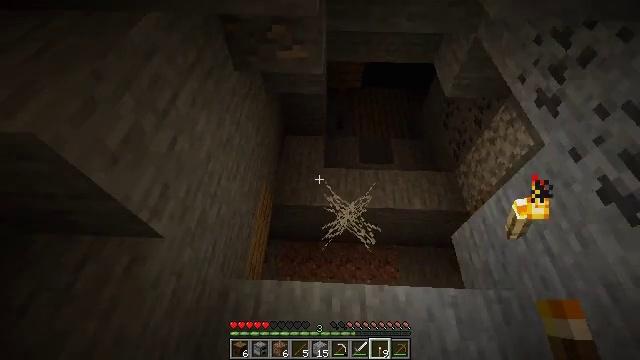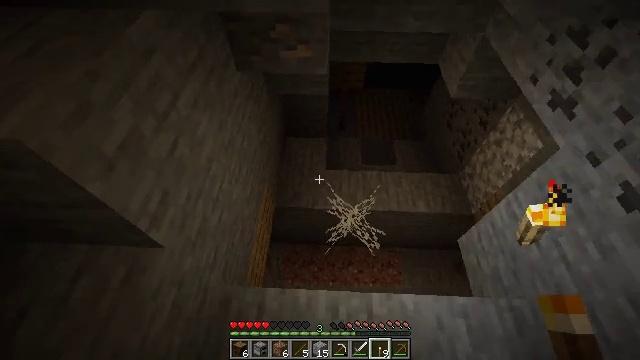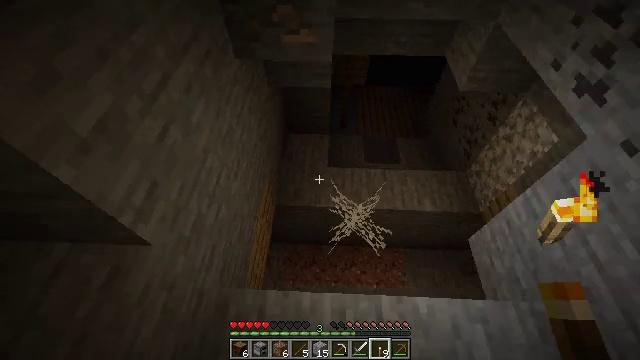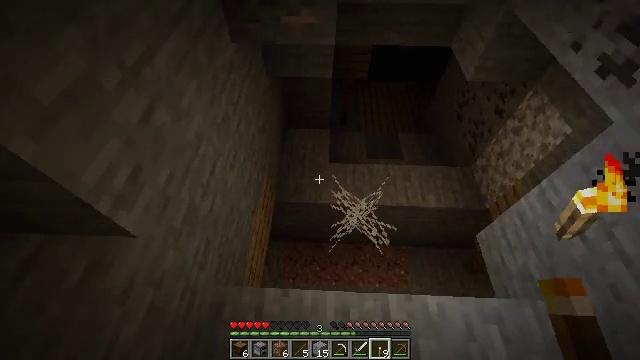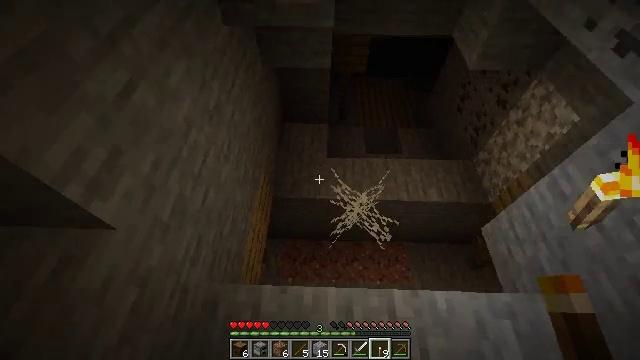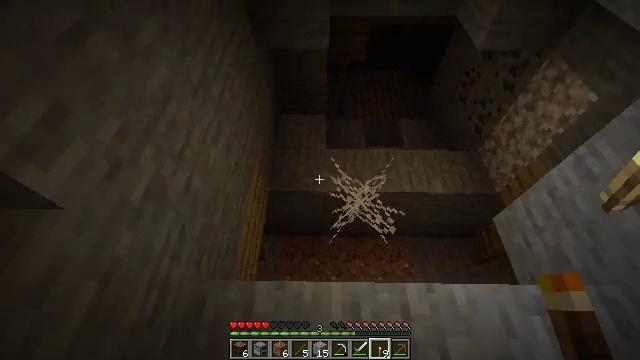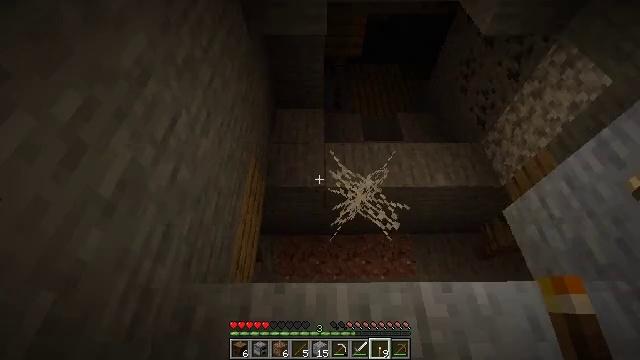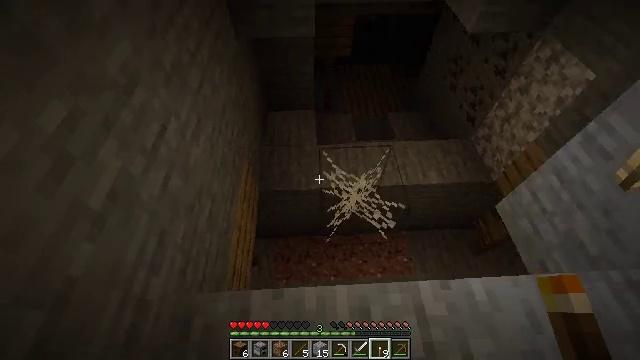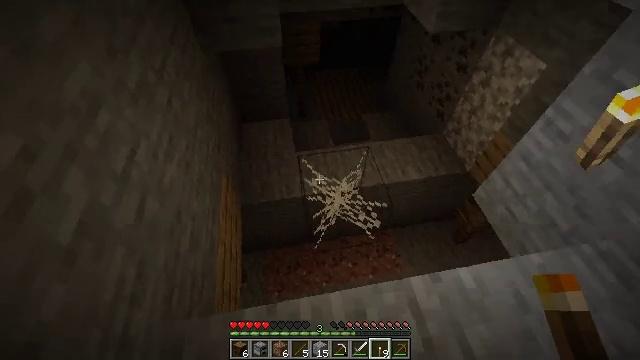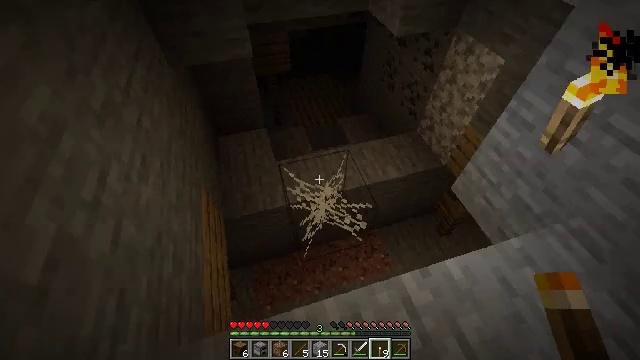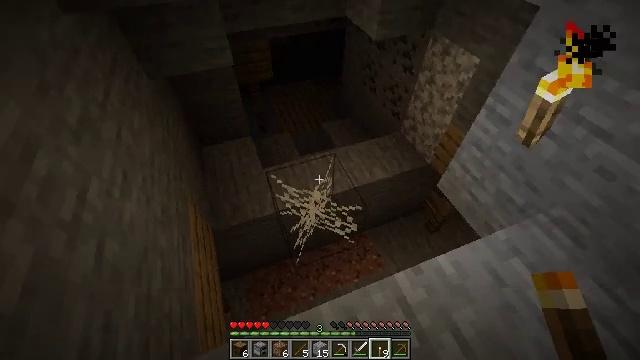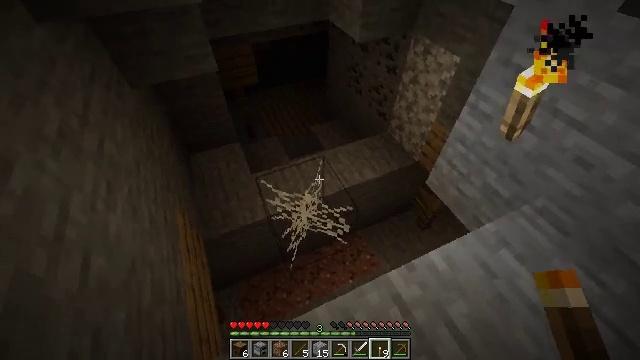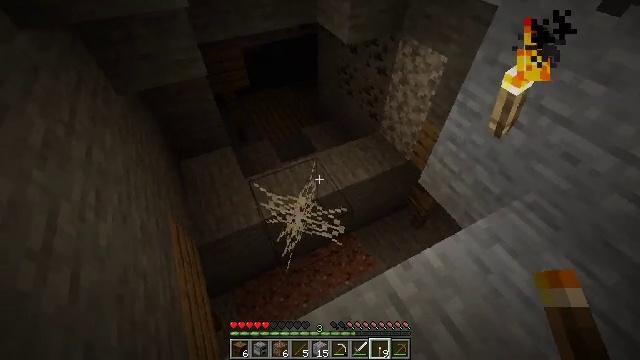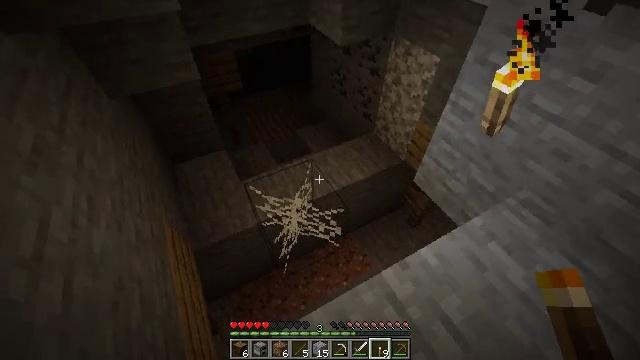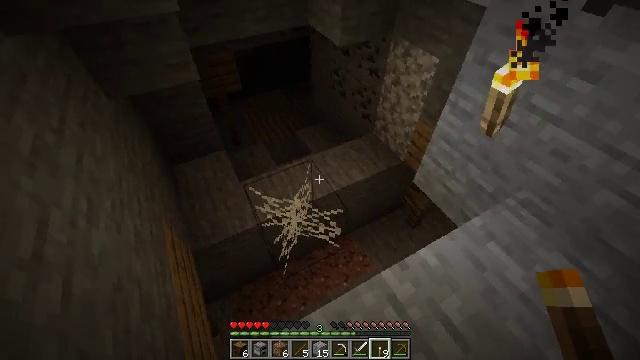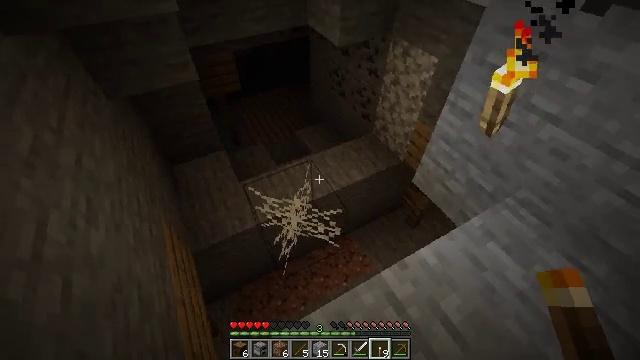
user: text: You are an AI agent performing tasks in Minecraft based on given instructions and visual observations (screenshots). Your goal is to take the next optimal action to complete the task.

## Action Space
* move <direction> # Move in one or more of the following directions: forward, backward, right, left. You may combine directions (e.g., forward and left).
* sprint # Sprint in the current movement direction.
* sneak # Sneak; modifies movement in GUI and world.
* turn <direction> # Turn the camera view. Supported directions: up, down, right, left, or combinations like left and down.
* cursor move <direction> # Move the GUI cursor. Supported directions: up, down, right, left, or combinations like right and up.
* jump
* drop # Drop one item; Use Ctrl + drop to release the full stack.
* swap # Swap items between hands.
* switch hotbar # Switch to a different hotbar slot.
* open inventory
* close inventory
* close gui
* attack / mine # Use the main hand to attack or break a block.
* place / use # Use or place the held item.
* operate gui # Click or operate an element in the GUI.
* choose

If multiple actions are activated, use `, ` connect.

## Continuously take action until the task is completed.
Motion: motion action
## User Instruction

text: Gather cobweb from abandoned mineshafts.
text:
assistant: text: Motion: no_op
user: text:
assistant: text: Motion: no_op
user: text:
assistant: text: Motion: no_op
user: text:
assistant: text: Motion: no_op
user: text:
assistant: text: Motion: no_op
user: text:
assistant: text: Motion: turn right
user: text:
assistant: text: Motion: turn right
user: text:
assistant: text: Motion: turn right and up
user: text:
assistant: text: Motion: turn right and up
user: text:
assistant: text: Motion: turn right and up
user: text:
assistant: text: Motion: turn right
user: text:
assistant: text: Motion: turn right
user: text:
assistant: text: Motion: turn right
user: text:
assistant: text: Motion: no_op
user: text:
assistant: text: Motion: sneak
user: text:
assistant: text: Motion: sneak
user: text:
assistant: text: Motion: sneak
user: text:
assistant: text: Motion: sneak
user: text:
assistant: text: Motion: move forward, sneak
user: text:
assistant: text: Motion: move forward, sneak, turn left and down
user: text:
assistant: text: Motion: move forward, sneak, turn left and down
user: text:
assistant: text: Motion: move forward, sneak, turn left and down
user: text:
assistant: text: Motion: move forward, sneak, turn left and down
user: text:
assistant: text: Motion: move forward, sneak, turn left and down
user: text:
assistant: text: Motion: sneak
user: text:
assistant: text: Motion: sneak
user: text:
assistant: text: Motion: sneak
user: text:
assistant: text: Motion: sneak
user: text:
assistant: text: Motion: sneak
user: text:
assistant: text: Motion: sneak